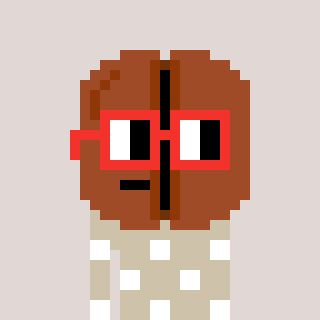
a pixel art character with square red glasses, a coffeebean-shaped head and a bege-colored body on a warm background